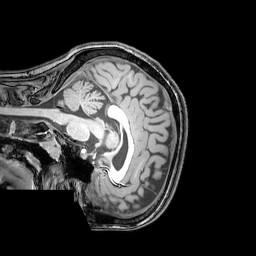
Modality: T1w
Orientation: sagittal
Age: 24
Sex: female
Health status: healthy
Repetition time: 0.081 s
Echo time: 0.037 s